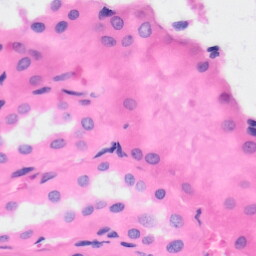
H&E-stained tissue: Kidney